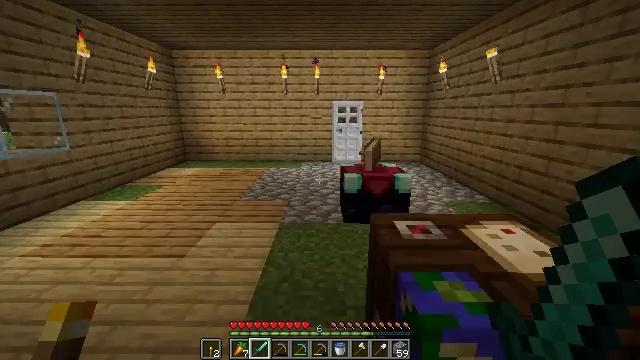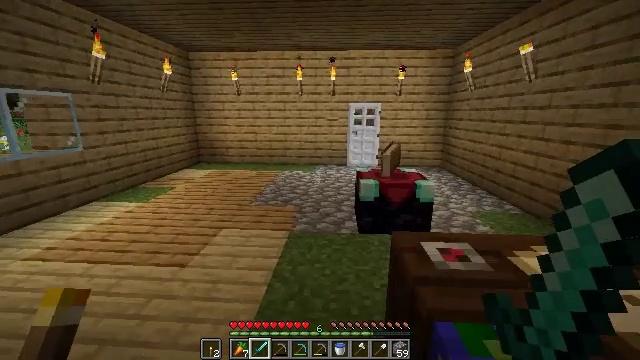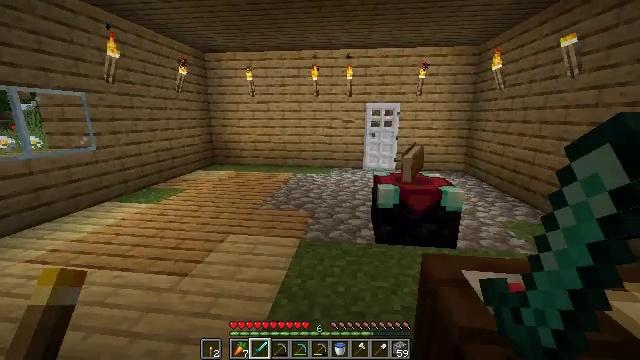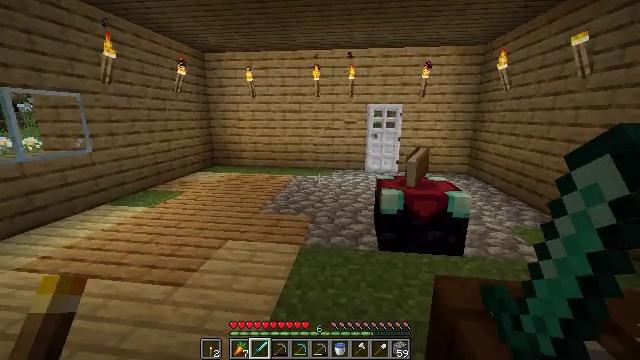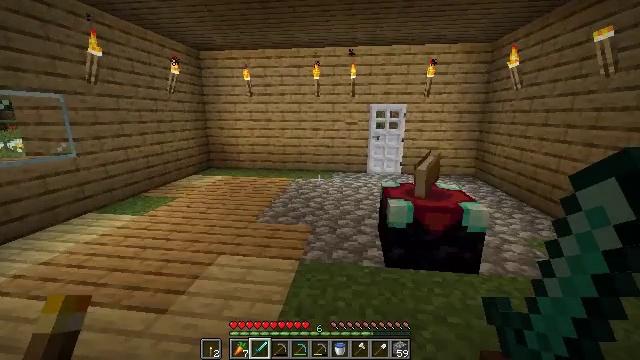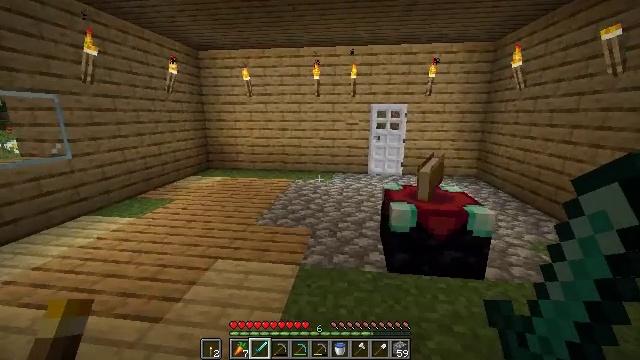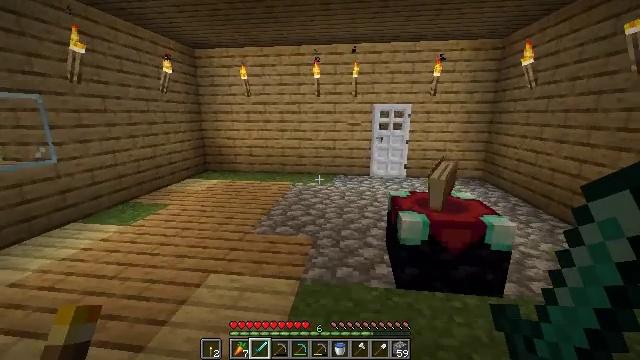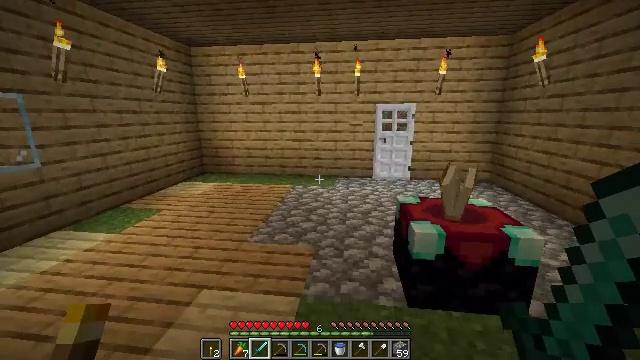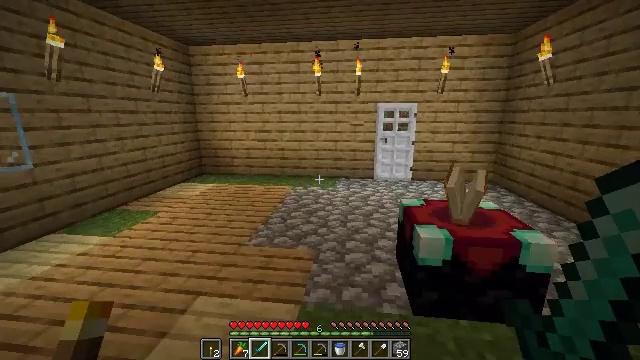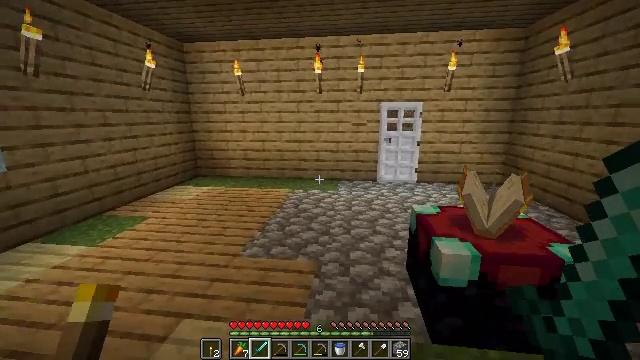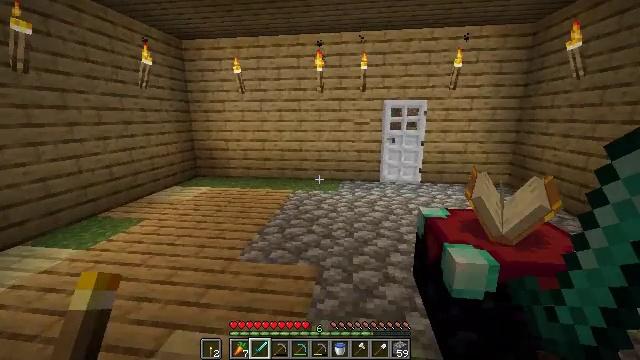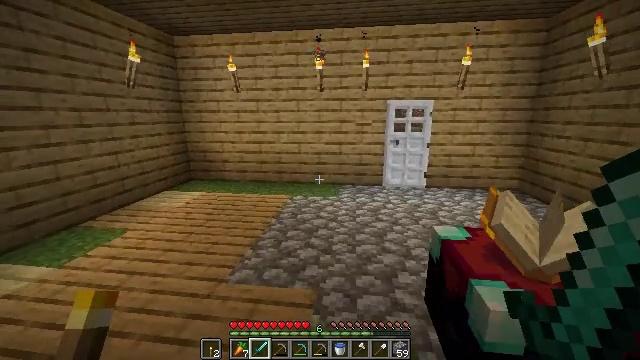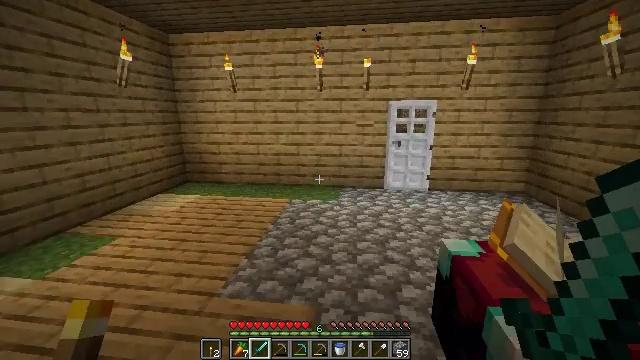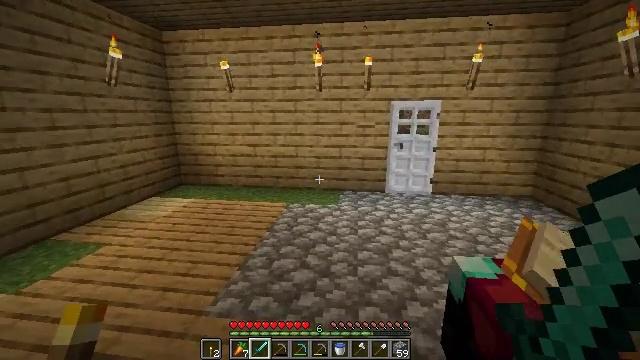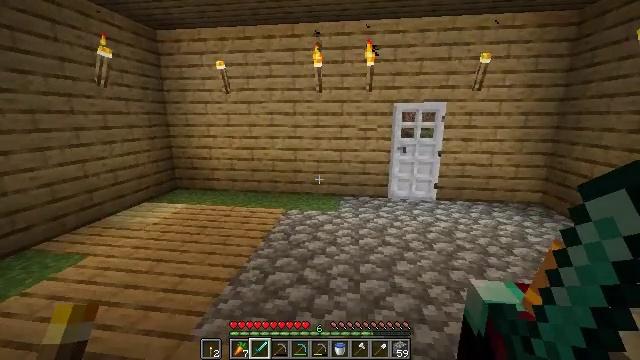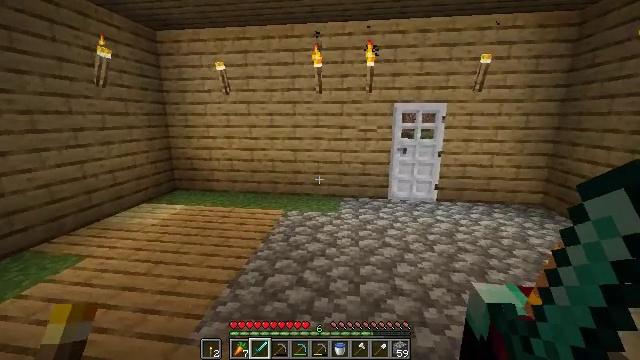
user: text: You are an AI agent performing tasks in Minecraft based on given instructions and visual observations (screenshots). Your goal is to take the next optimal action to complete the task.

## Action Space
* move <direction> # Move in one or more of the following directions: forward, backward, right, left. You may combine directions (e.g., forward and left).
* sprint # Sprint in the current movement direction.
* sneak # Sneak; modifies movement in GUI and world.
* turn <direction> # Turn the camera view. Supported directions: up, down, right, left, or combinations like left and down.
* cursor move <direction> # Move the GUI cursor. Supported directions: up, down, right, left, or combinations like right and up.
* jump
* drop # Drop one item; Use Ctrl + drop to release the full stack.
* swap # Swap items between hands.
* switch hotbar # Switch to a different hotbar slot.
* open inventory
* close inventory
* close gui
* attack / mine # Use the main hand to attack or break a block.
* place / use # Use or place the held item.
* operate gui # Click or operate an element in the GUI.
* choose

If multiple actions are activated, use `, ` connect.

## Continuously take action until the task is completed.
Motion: motion action
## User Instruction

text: Mine planks.
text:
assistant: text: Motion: move forward, turn left
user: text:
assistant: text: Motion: move forward, turn left
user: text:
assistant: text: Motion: move forward
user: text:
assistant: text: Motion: move forward
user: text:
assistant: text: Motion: move forward
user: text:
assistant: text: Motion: move forward
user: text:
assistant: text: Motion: move forward
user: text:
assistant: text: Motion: move forward
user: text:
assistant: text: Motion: move forward
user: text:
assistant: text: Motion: move forward
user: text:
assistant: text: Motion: move forward
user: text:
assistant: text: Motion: move forward
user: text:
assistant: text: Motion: move forward
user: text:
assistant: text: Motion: move forward
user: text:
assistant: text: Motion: move forward
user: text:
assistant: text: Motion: move forward
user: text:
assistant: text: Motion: move forward
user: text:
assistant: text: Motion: move forward
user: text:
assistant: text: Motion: move forward
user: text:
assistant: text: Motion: move forward
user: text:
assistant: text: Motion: move forward
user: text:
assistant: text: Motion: move forward
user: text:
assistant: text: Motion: move forward
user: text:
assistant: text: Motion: move forward
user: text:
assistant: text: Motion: move forward
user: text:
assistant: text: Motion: move forward, turn right
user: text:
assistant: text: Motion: turn right
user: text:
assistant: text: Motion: turn right
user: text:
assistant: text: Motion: turn right
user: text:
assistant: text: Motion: turn right